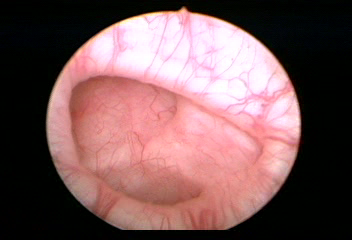
Modality: WLC
Class: Normal mucosa
Bladder cancer association: No